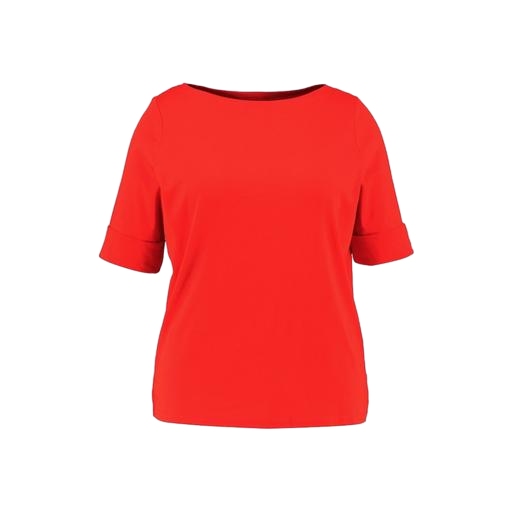
red plus size printed t-shirt only macy, red boat-neck top, short-sleeve top only macy, white background